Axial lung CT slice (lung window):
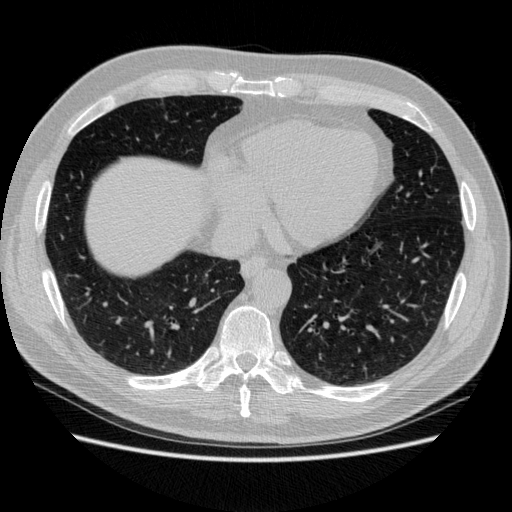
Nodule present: no